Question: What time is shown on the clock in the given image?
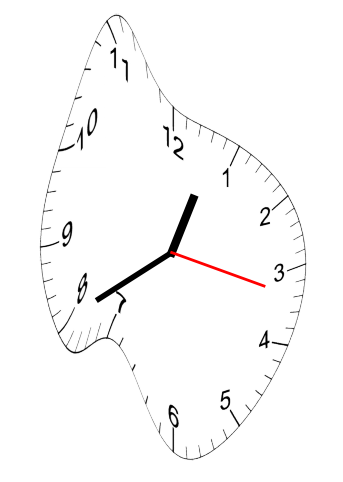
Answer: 12:40:17